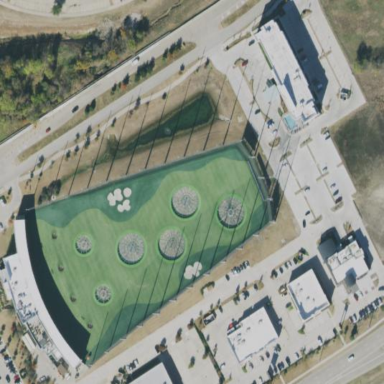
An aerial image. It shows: Grassy area designated for driving range golf.